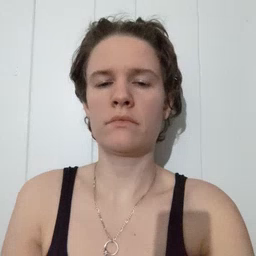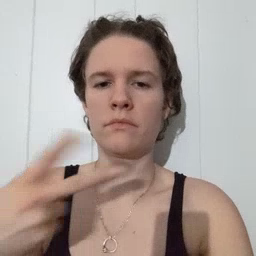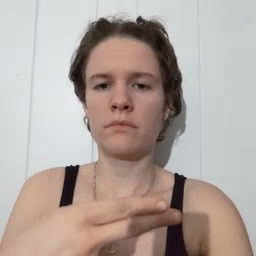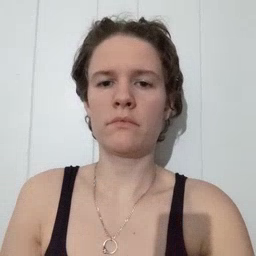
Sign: cut